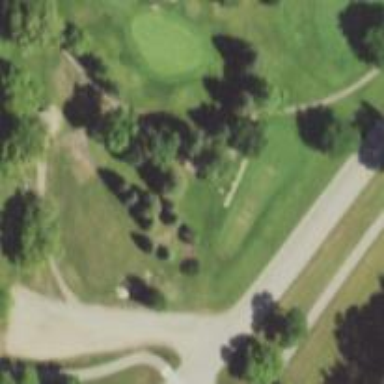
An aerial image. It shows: Footway that doubles as golf path.